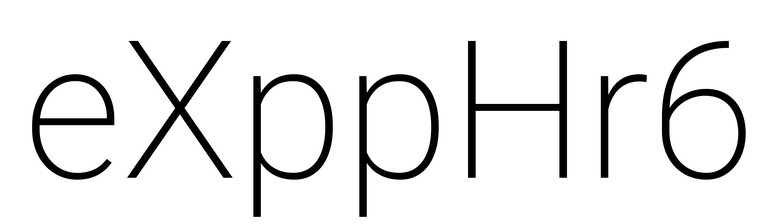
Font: Roboto_ExtraLight